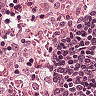
Metastatic tissue present: no